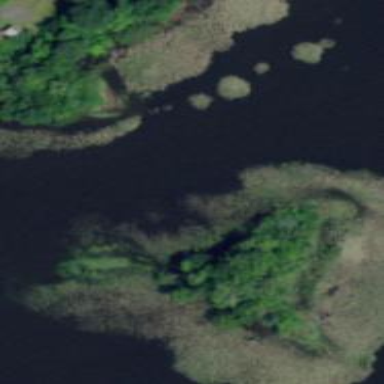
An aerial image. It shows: Islet covered with woodland.